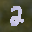
Label: 2